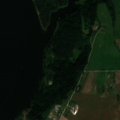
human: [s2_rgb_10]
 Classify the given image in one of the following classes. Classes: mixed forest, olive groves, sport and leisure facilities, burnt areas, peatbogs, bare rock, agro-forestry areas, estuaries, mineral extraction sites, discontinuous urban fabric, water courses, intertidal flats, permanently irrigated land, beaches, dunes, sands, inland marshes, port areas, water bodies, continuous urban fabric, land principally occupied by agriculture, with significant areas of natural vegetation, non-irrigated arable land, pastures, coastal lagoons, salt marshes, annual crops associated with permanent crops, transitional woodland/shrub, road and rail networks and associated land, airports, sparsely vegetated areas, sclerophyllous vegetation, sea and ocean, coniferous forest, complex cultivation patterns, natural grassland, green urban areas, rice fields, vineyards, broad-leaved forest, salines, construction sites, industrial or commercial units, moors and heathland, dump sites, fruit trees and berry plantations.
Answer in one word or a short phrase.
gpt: non-irrigated arable land, complex cultivation patterns, broad-leaved forest, mixed forest, transitional woodland/shrub, water bodies